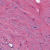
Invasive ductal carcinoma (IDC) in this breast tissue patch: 1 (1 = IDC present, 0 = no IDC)